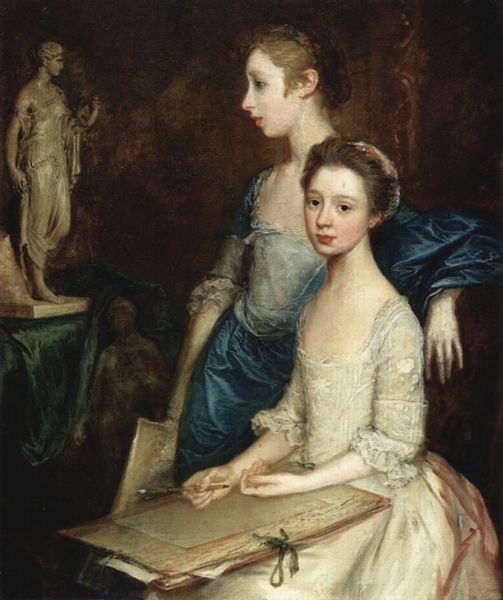
Titel: Porträt von Molly und Peggy mit Zeichenutensilien
Künstler: Thomas Gainsborough
Standort: Worcester (Massachusetts)
Institution: Worcester Art Museum
Schlagwörter: blau, blätter, dunkel, feder, fuß, gemälde, hand, haut, weiß, frauen, grün, menschen, mädchen, sitzen, ausschnitt, braun, brust, damen, frau, frisur, geste, haar, hintergrund, kleid, kleider, licht, nase, ohr, orange, profil, schwarz, stuhl, tisch, zeichnung, blick, dame, rot, tuch, haube, malerei, rock, schleife, blond, jung, wand, augen, barock, falten, inkarnat, samt, sockel, spitze, stehen, ärmel, bildnis, hände, portrait, porträt, tischdecke, öl, flach, schlank, figur, gewand, haare, interieur, sitzend, stehend, stickerei, stoff, adel, decke, gewänder, kind, spitzen, blatt, dekoltee, england, frontal, lippe, madame, rosa, seide, zart, kinder, skulptur, statue, taille, wangen, bilder, papier, modell, zwei, mieder, schule, ausdruck, haarband, figuren, ölgemälde, lehnen, schmal, büste, angelehnt, atelier, melancholie, melancholisch, robe, plastik, rüschen, verträumt, knie, fein, dekolleté, schwestern, doppelbildnis, doppelportrait, doppelporträt, antike, seite, bleistift, haarkranz, schwester, kunst, künstlerin, malen, pinsel, modelle, pupille, stift, heft, abwesend, skulpturen, halbprofil, plastiken, statuen, zeichnen, manierismus, antikisierend, korsett, mappe, blickkontakt, stickereien, gesichtszüge, schüler, block, schüchtern, skizzenbuch, zeichenmappe, seidenkleid, skizzen, blaß, bläßlich, seidenstoff, unterrischt, geist, bändchen, statur, geand, schülerin, malschule, gipsmodell, album, schülerinnen, junge dame, zeichenschule, zeichenunterricht, elevin, seidenstoffe, zeichenstunde, kunstmappe, gipsfuguren, kunstschülerinnen, schestern, seidenkleider, sstehen, zeichenmodelle, 2 frauen, frau mit zeichenblatt, dilettantinnen, antikenbegeisterung, geschwistern